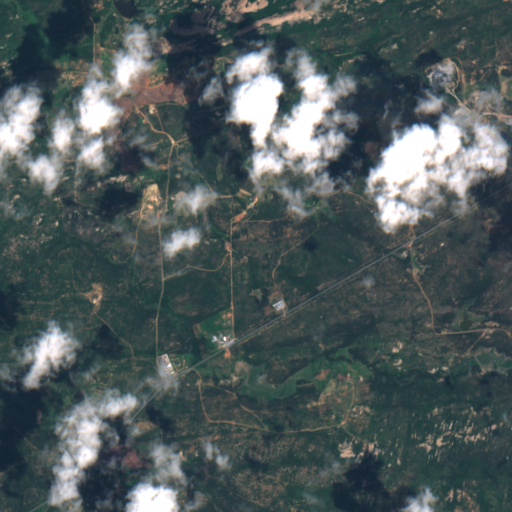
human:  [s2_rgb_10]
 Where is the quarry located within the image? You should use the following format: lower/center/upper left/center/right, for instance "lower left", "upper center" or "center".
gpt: The quarry is located in the upper right of the image.
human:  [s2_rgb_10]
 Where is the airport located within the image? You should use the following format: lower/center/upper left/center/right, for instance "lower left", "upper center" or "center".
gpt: There is no airport in the image.